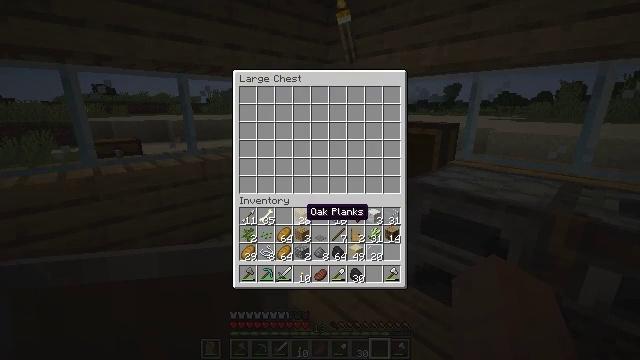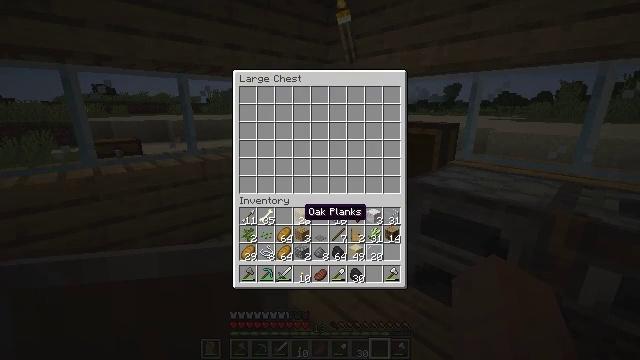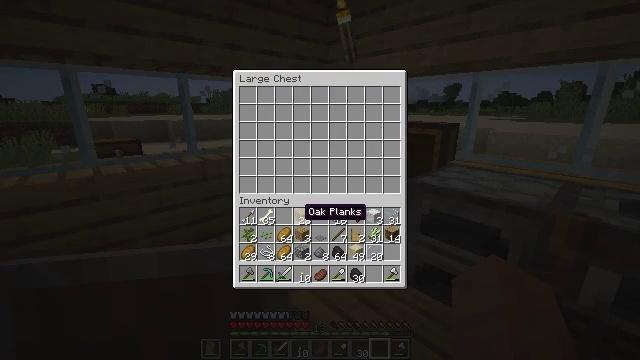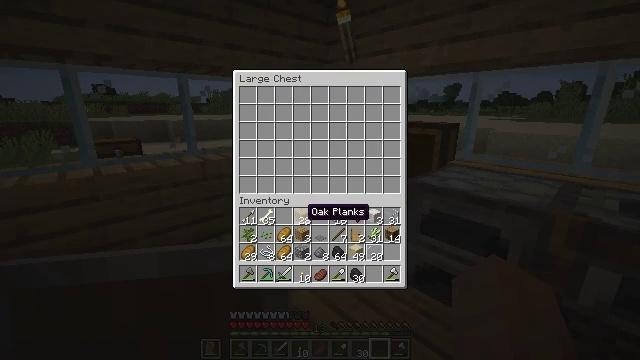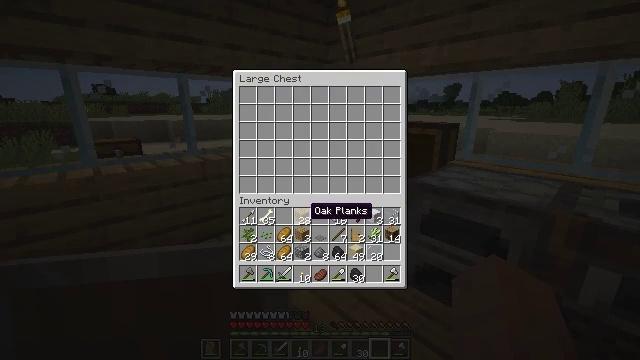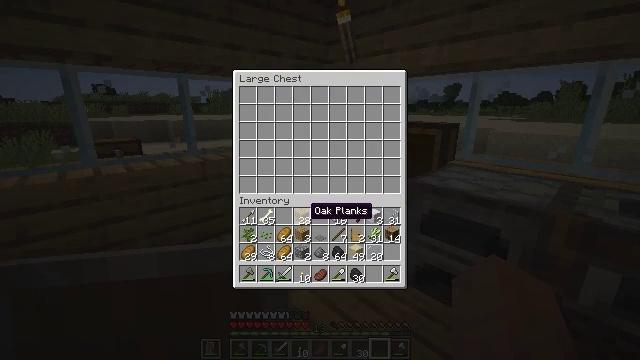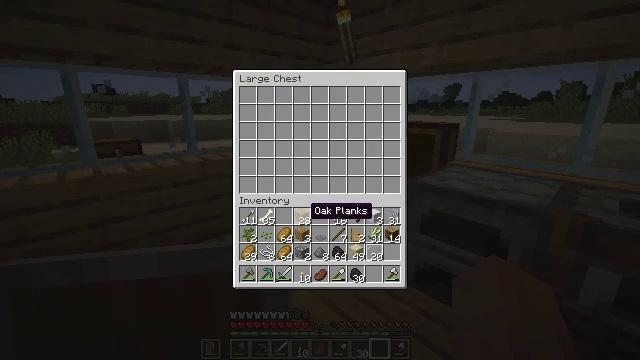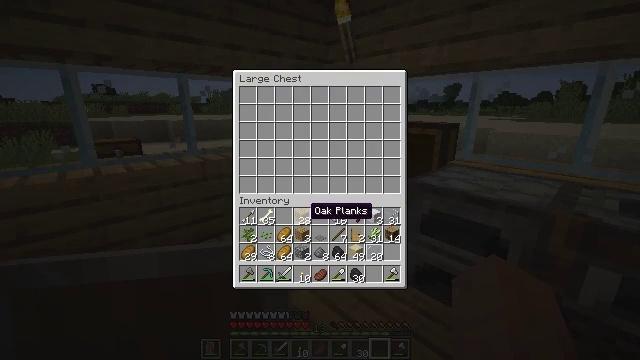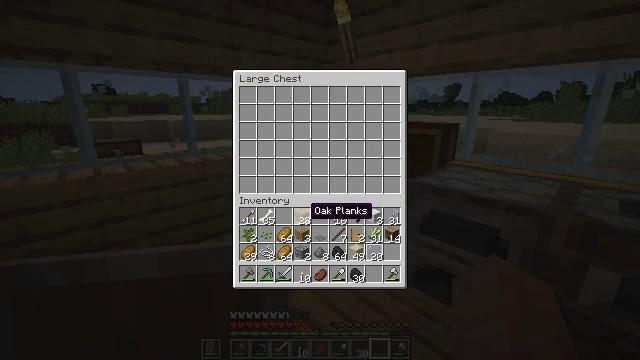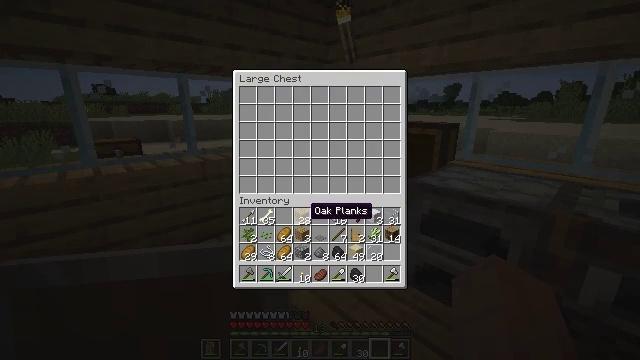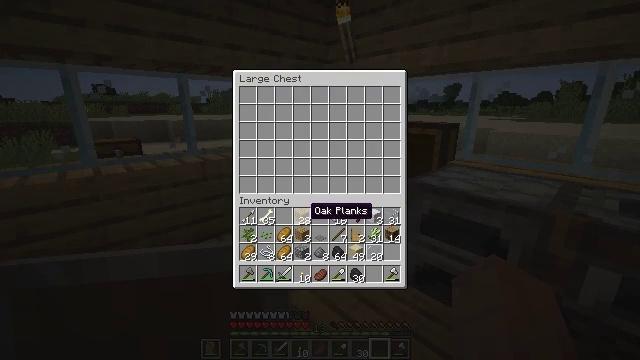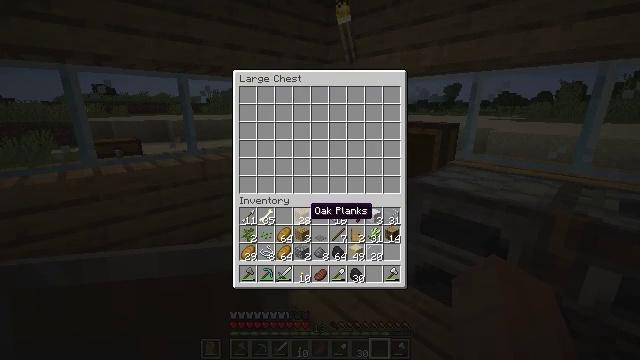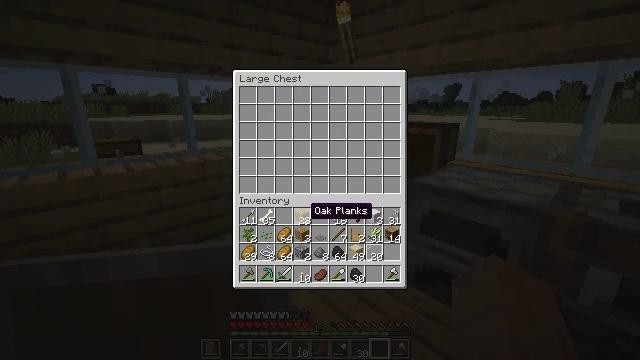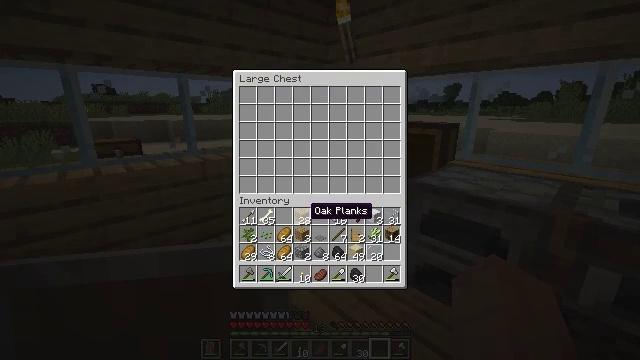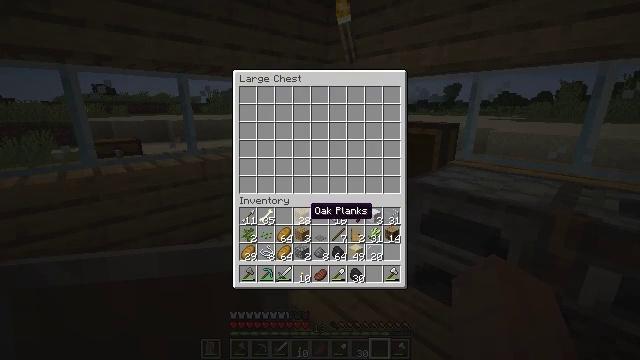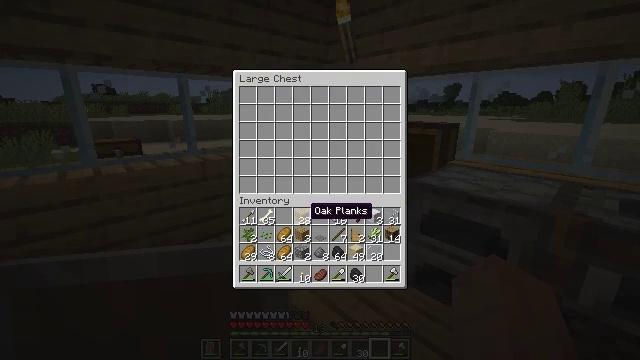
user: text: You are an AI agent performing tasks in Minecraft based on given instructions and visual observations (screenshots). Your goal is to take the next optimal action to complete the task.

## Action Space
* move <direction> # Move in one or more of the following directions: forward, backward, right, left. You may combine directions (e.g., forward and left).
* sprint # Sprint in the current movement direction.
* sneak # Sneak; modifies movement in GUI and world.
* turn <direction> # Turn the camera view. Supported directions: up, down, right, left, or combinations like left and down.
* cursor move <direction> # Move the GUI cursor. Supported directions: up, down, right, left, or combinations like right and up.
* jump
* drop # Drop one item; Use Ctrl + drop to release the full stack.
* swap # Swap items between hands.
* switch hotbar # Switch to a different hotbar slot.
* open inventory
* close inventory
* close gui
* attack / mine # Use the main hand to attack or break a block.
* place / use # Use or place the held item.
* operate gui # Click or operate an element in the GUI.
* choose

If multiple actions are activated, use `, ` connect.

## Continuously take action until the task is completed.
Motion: motion action
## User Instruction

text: Craft a bow using sticks and string.
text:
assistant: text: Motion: no_op
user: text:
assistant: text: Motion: no_op
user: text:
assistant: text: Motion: no_op
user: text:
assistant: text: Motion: no_op
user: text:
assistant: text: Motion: no_op
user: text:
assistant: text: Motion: no_op
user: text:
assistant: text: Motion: no_op
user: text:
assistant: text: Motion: no_op
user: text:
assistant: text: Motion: no_op
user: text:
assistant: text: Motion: no_op
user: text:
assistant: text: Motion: no_op
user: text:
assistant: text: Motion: no_op
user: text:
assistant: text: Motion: no_op
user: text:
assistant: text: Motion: no_op
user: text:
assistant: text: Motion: no_op
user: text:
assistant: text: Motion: no_op
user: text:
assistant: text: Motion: no_op
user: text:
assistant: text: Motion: no_op
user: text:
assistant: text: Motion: no_op
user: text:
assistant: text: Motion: no_op
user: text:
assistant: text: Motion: no_op
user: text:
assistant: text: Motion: no_op
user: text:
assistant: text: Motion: no_op
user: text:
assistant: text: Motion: cursor move right
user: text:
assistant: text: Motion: cursor move right and up
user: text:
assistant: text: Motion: no_op
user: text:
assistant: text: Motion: no_op
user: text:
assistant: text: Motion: no_op
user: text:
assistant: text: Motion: no_op
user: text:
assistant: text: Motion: cursor move left